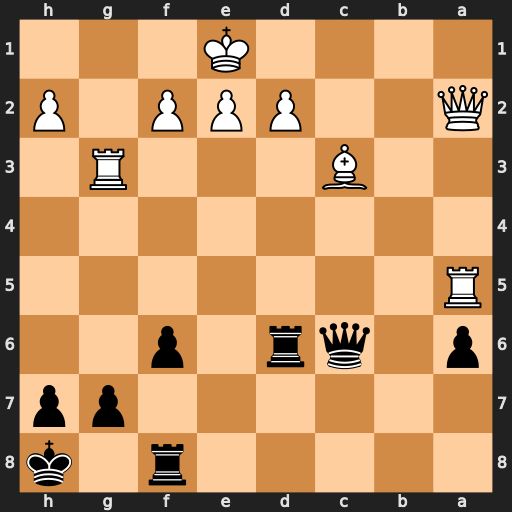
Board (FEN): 5r1k/6pp/p1qr1p2/R7/8/2B3R1/Q2PPP1P/4K3
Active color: b
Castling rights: -
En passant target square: -
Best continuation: Qh1+ Rg1 Qxg1#